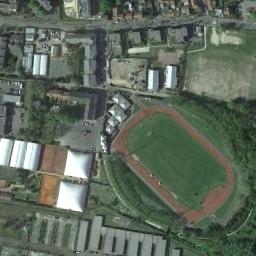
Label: ground_track_field